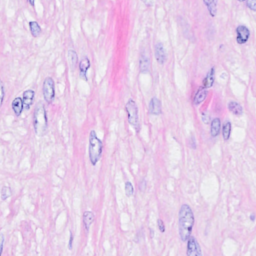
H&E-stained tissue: Breast